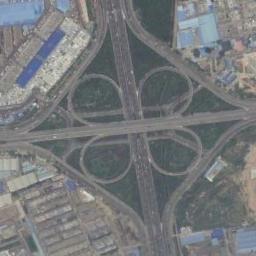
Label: overpass